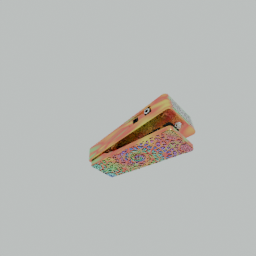
Label: electronics